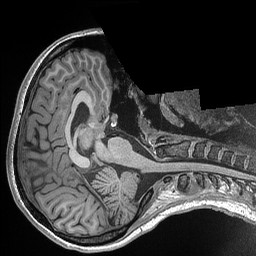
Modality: T1w
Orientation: axial
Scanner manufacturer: siemens
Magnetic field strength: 3 T
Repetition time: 2.3 s
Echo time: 0.00298 s